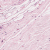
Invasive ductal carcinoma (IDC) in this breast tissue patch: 0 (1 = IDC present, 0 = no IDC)